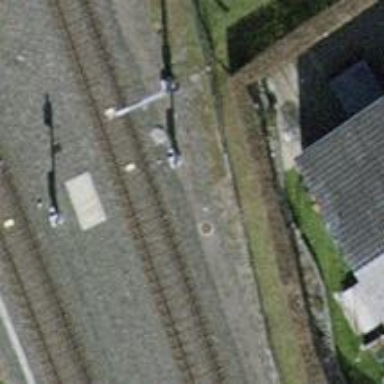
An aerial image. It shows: Abandoned railway siding with one track.